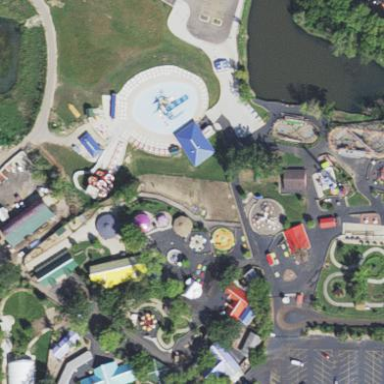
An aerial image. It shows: Theme park.